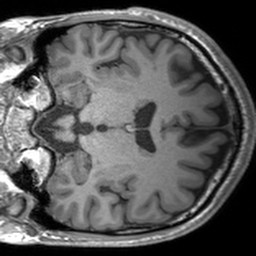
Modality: T1w
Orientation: coronal
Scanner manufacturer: siemens
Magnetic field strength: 3 T
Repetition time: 1.54 s
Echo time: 0.00234 s